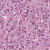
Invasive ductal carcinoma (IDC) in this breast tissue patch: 1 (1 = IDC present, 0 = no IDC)